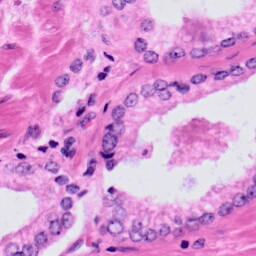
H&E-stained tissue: Prostate